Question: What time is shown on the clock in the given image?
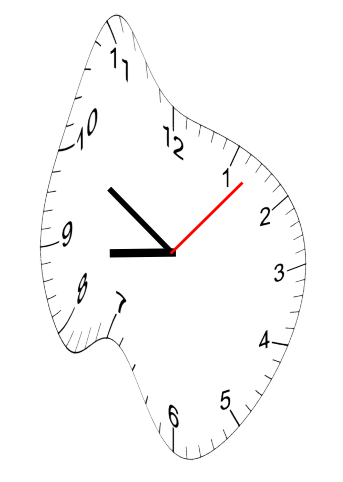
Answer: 08:50:07